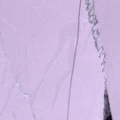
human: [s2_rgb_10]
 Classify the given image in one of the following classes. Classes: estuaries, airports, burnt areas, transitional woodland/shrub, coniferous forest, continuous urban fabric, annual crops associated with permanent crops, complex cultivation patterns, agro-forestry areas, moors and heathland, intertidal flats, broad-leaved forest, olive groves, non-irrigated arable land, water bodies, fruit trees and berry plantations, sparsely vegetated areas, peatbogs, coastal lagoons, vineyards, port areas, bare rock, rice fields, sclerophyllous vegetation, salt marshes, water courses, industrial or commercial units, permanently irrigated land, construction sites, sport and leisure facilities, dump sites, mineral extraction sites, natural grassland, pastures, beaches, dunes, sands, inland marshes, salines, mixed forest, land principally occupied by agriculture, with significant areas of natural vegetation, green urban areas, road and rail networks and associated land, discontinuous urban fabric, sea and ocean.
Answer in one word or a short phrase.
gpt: sea and ocean